Question: Am getting the below error while I logged into the SQL server from the remote location, and not able to view the jobs that were set-up

How to overcome this error?
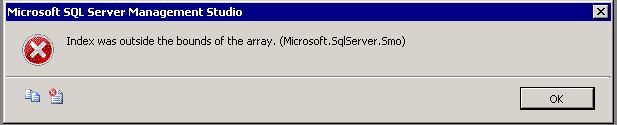
Answer: This error widely come when your SSMS version is lower than you accessed remote SQLserver version.
For example, you have 'SQLServer 2008 R2' (Either only installed SSMS or full version) in your local and you access 'Sqlserver 2012' or 'SQLServer 2014'. While expanding the database object like table or procedure, you get the error.
The reason is, you can not edit/open the object when you open in lower version.
To resolve, you must installed the proper version or higher version of SSMS.